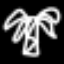
Label: palm tree